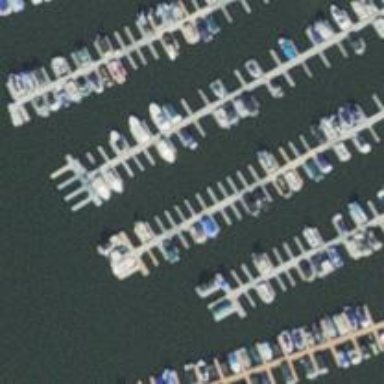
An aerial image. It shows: Man-made pier.